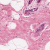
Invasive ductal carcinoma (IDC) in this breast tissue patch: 0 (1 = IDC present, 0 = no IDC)